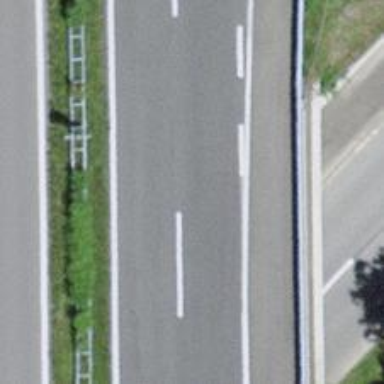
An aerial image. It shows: Bridge over motorway.